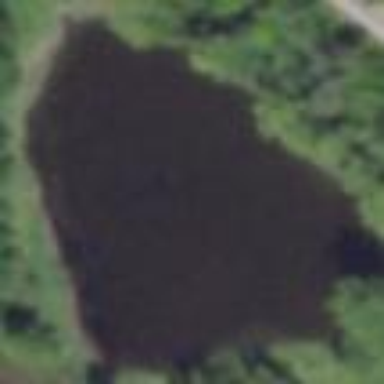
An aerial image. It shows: Pond surrounded by natural water.